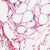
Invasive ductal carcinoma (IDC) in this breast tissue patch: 0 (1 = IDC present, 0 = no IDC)